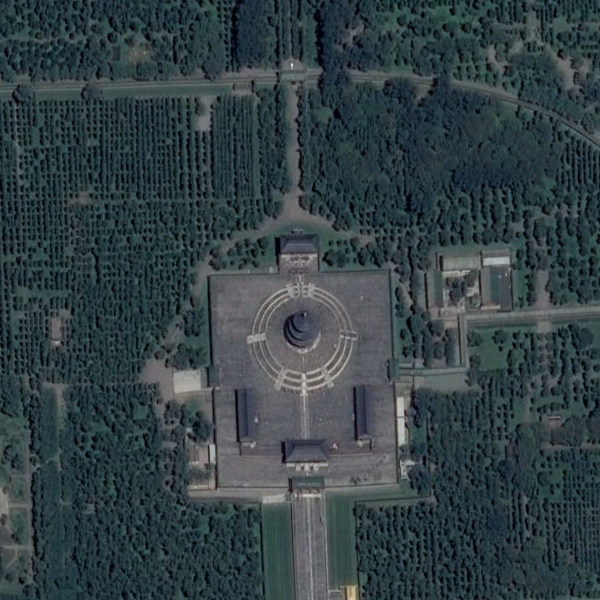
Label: Square